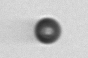
Label: bead